Field crop: maize
Growth stage: 2
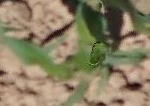
Species: maize